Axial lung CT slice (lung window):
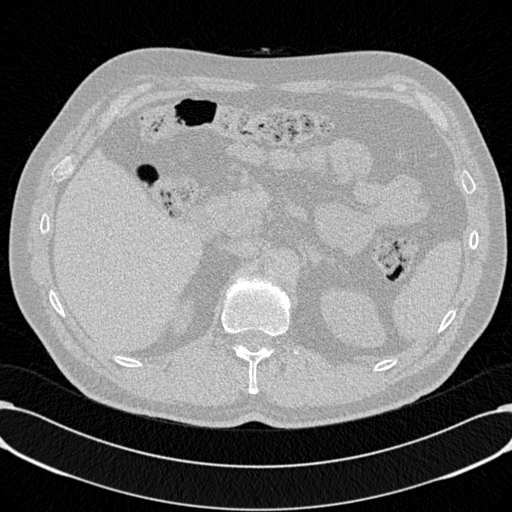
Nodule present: no